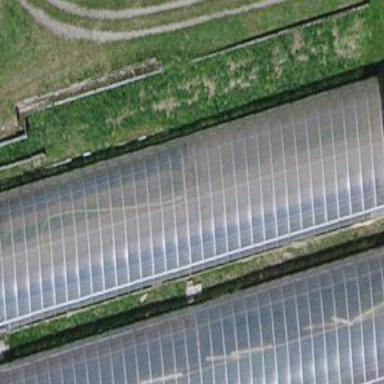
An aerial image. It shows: Greenhouse.